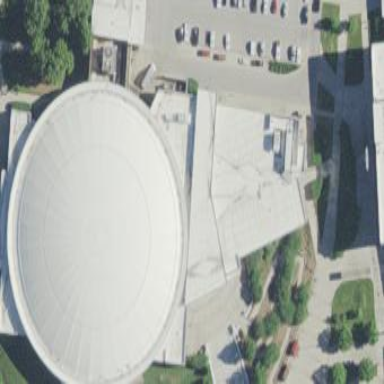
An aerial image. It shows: Stadium designated as Sports Arena building.